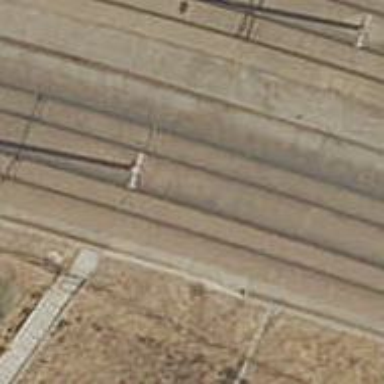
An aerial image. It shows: Light rail railway system with contact lines for electrification.